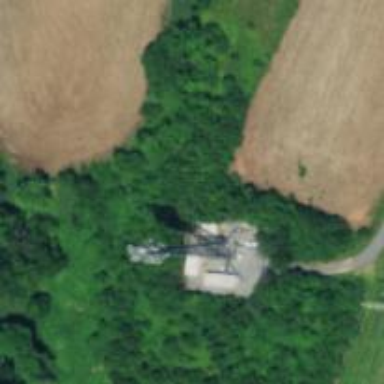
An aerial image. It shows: Communication mast tower.